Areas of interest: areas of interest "Flower, Bird, Fish, and Insect Market"
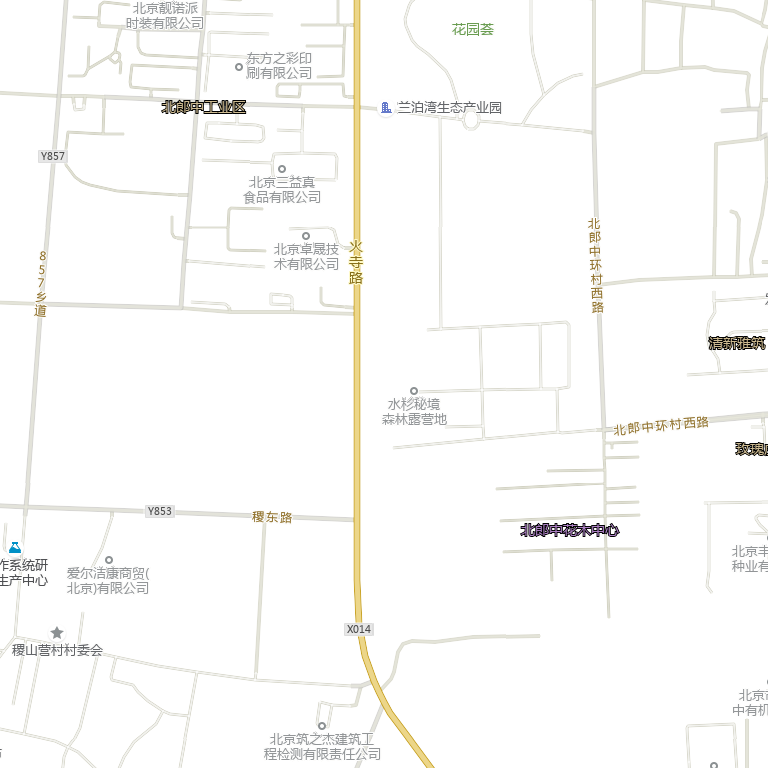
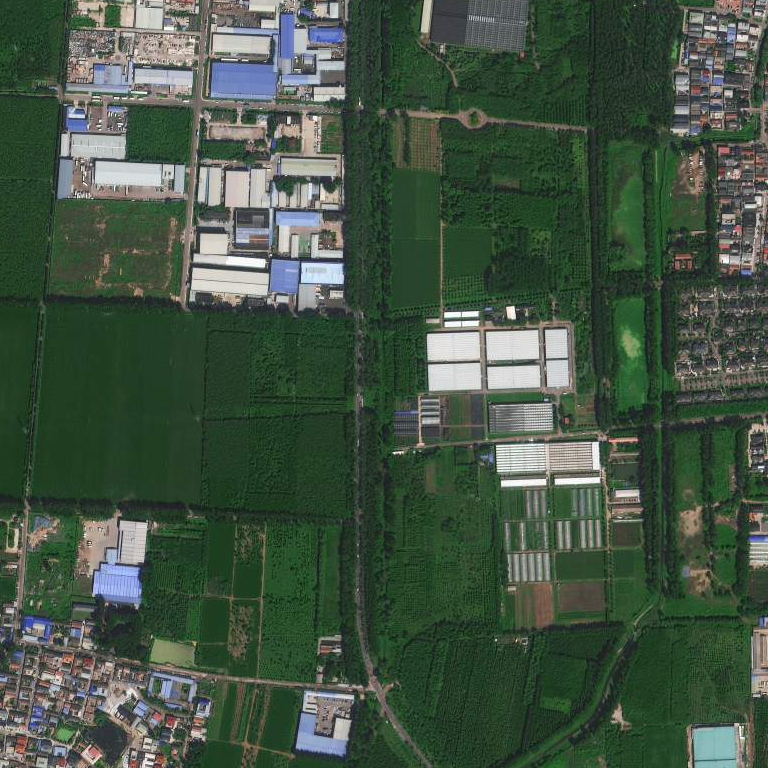